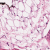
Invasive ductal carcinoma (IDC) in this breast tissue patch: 0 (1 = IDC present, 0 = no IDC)